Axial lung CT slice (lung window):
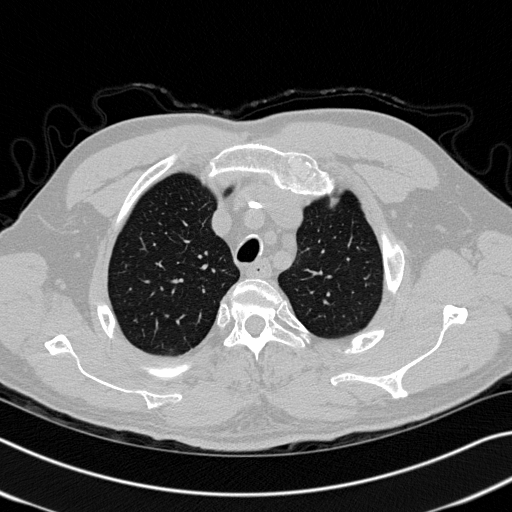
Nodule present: no